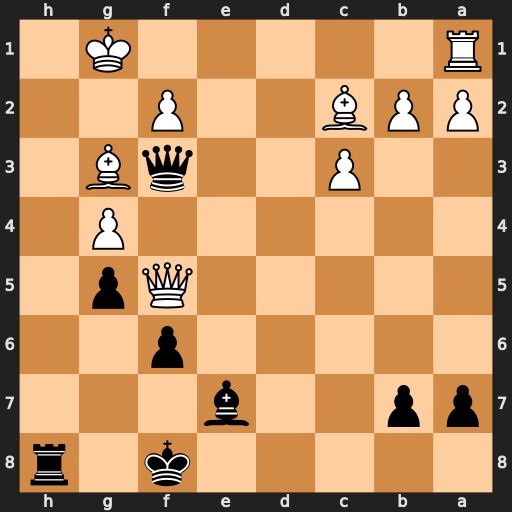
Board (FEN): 5k1r/pp2b3/5p2/5Qp1/6P1/2P2qB1/PPB2P2/R5K1
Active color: b
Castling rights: -
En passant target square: -
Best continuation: Rh1#